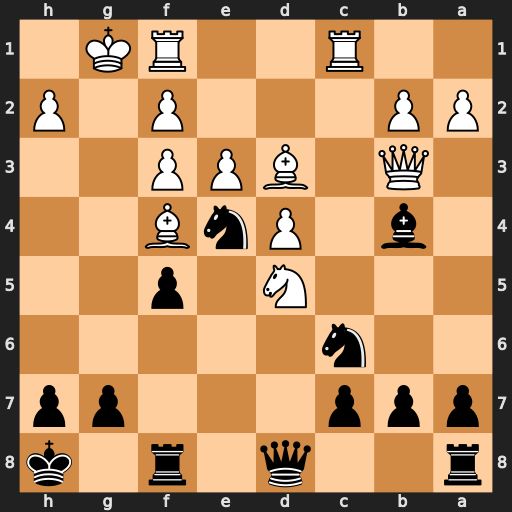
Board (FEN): r2q1r1k/ppp3pp/2n5/3N1p2/1b1PnB2/1Q1BPP2/PP3P1P/2R2RK1
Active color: b
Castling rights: -
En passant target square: -
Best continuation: Nd2 Nxb4 Nxb3